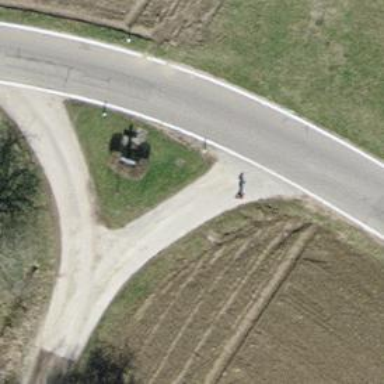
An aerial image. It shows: Historic wayside cross.